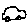
Label: car